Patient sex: M
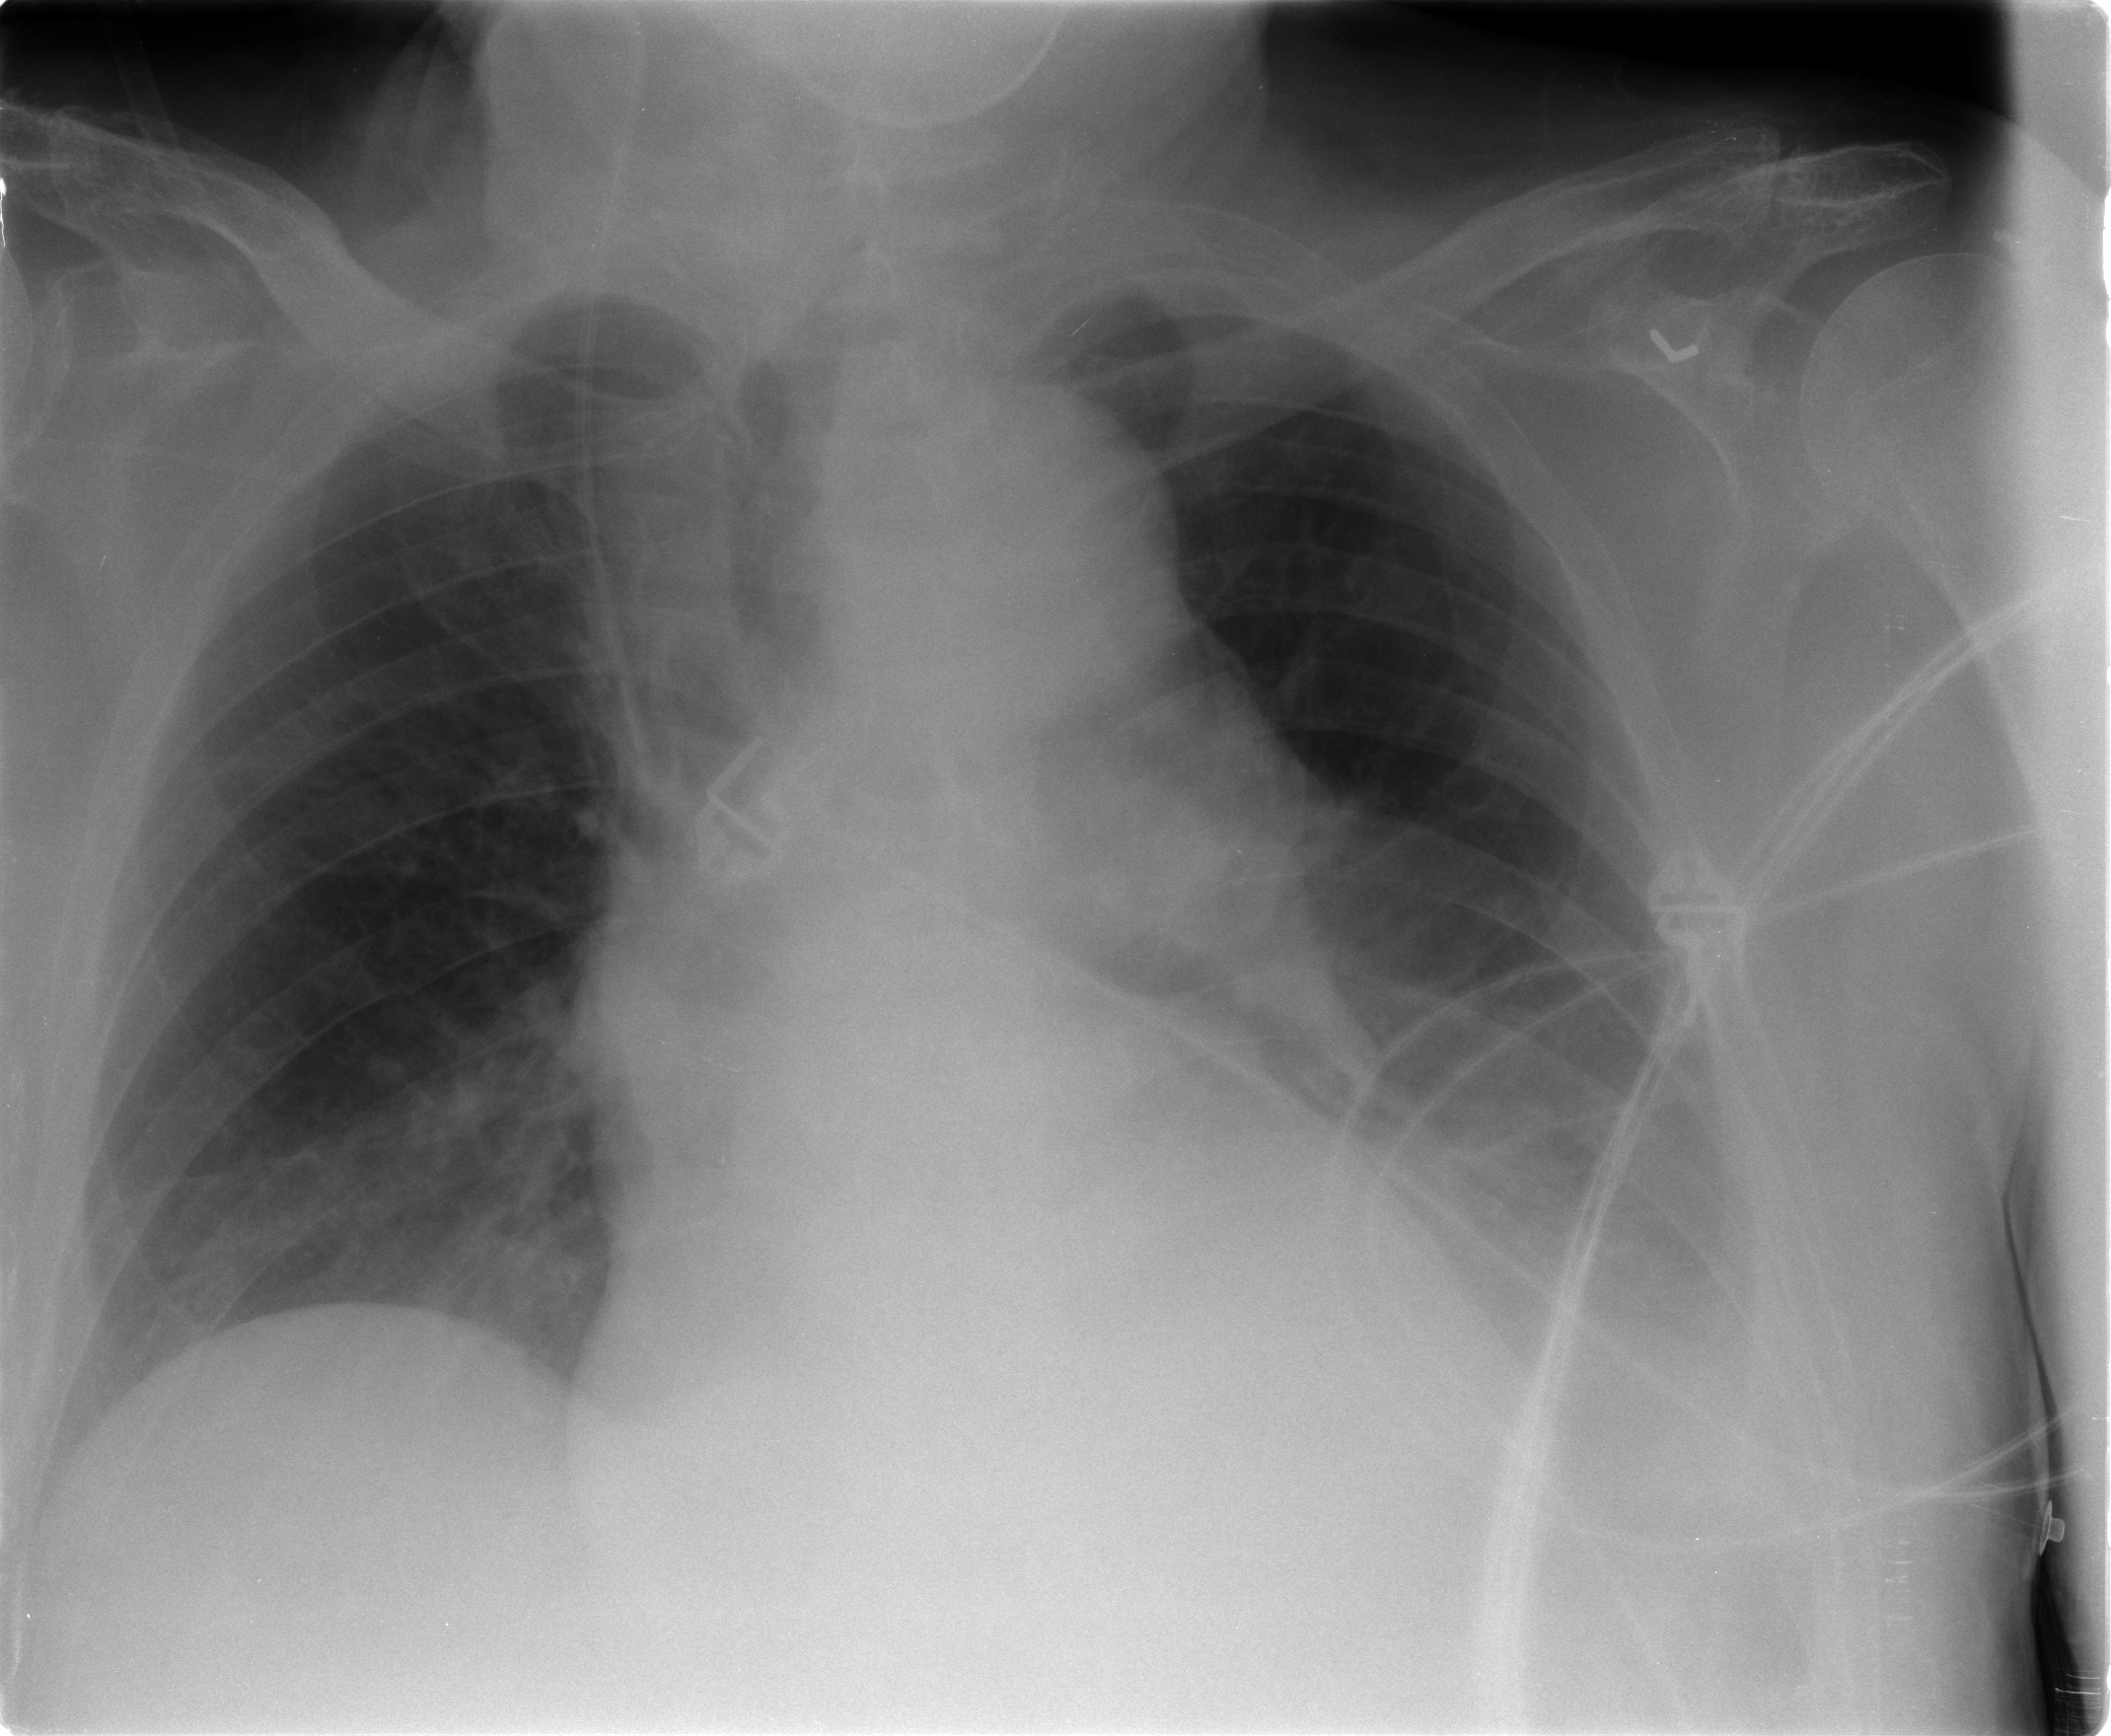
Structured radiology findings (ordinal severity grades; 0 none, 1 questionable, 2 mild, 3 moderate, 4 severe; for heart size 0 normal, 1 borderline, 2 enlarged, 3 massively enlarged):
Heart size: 2
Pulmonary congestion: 0
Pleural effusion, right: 0
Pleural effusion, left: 2
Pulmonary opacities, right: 0
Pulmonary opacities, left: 0
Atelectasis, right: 0
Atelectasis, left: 2